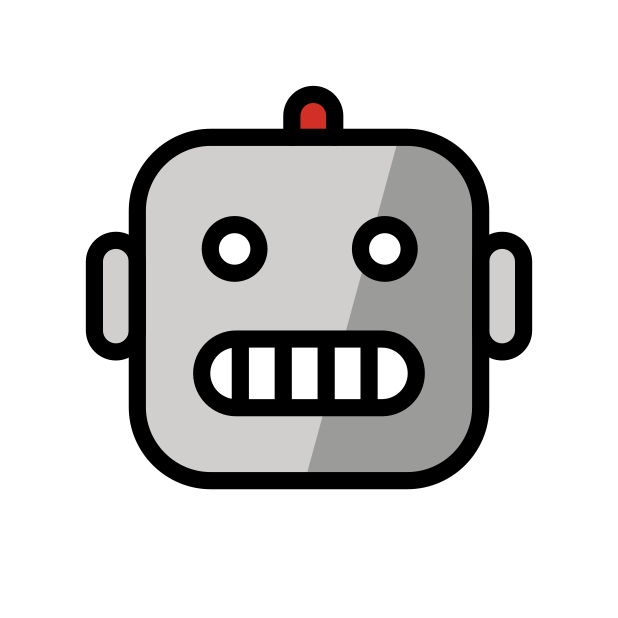
robot